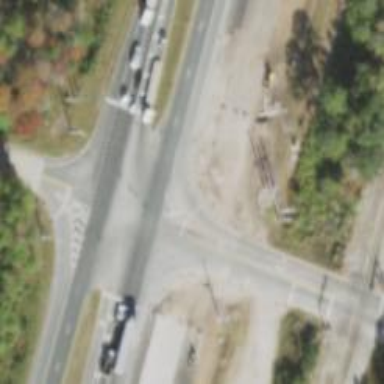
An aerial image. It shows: Trunk link highway.